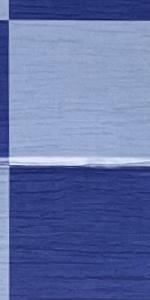
Label: Empty